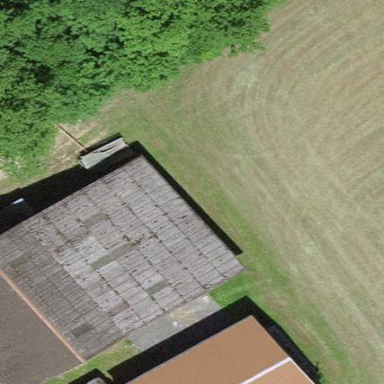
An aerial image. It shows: Barn.